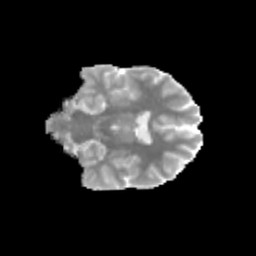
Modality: MD
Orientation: coronal
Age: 12
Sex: female
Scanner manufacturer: siemens
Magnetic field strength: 3 T
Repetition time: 3.8 s
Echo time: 0.07 s